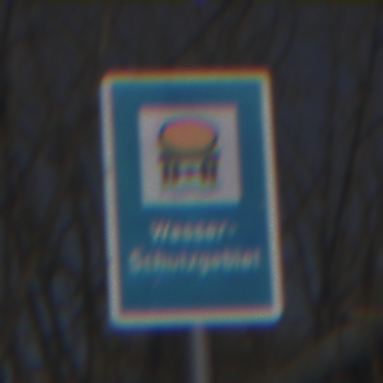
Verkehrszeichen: Wasserschutzgebiet
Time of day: Midday
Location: Outdoor (Nature)
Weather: Clear
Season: NotSpecified
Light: Natural